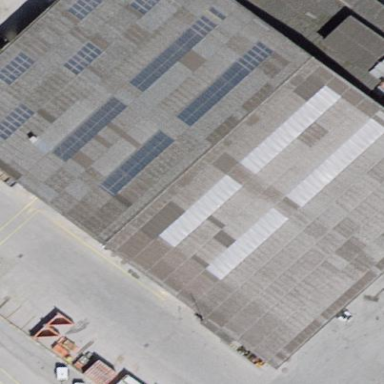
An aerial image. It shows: Industrial building.